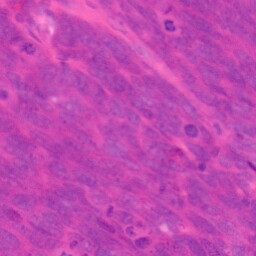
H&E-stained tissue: Colon